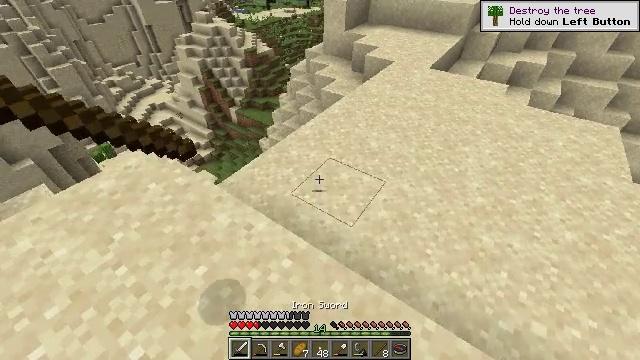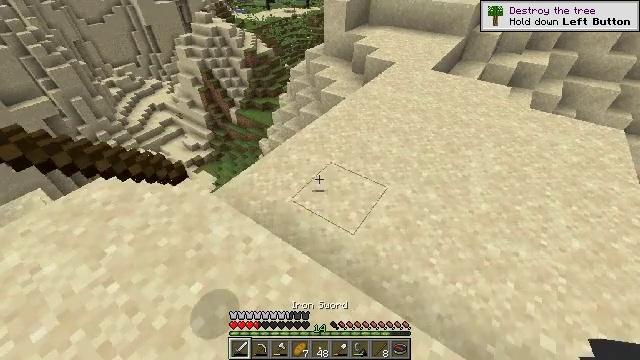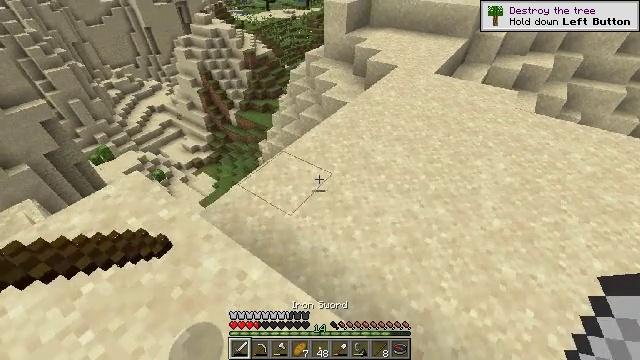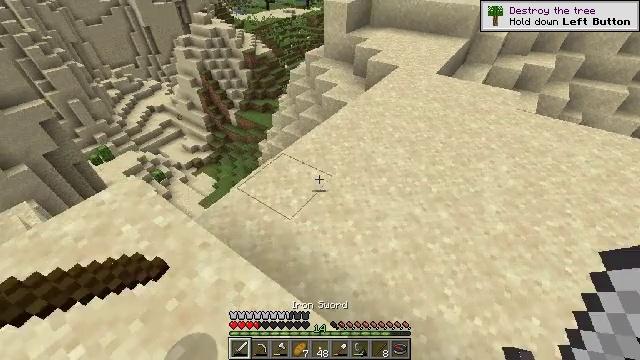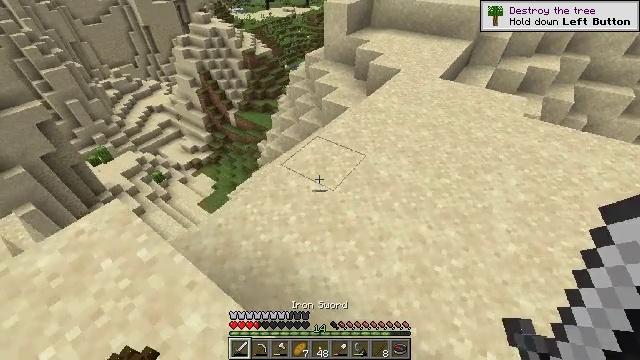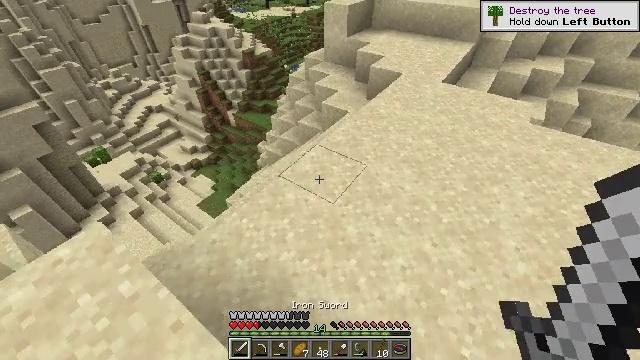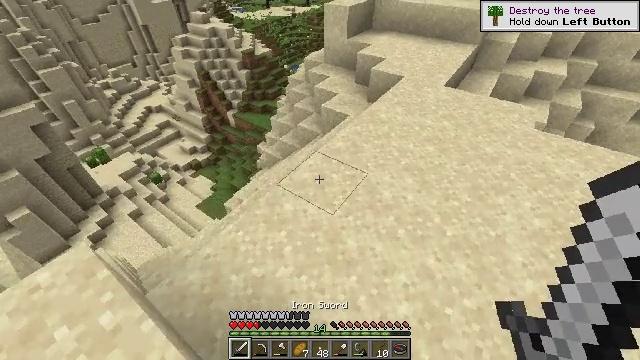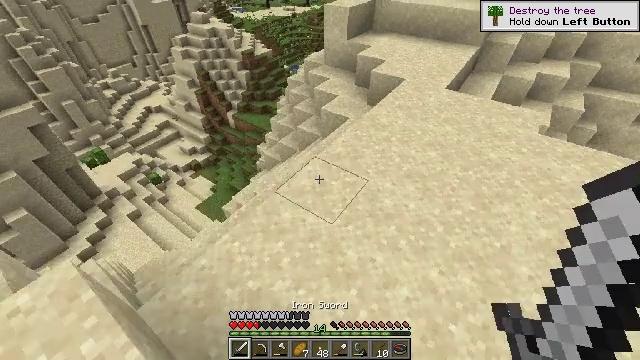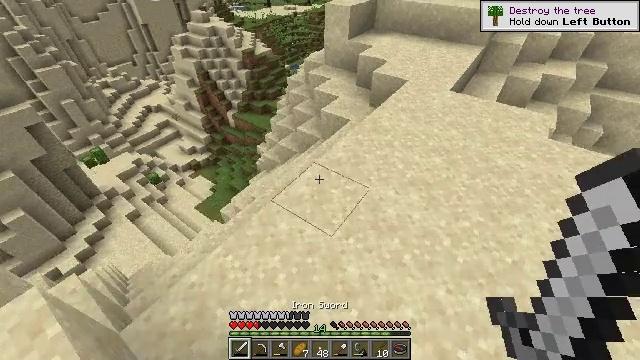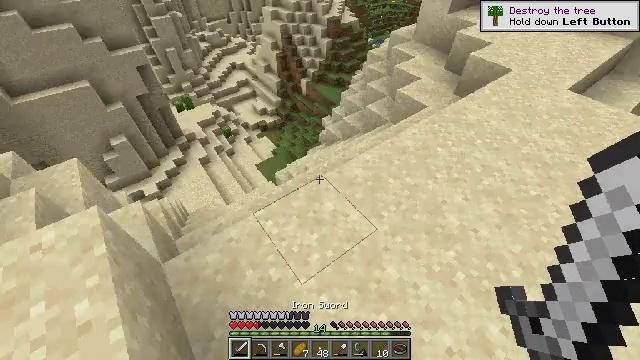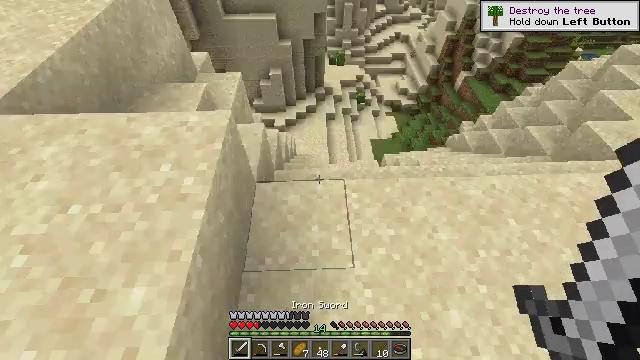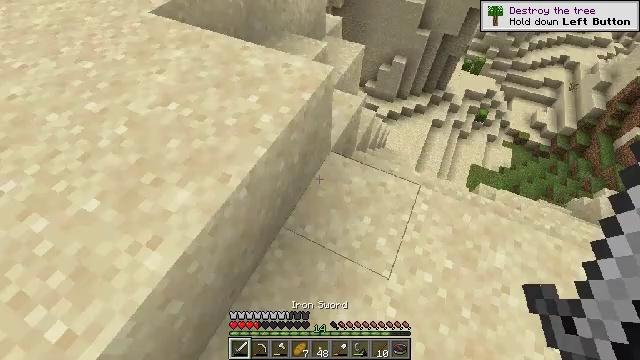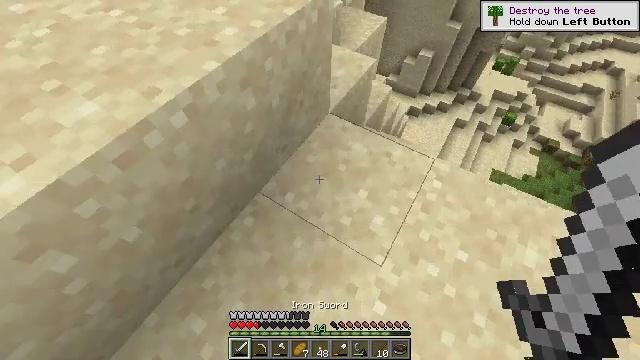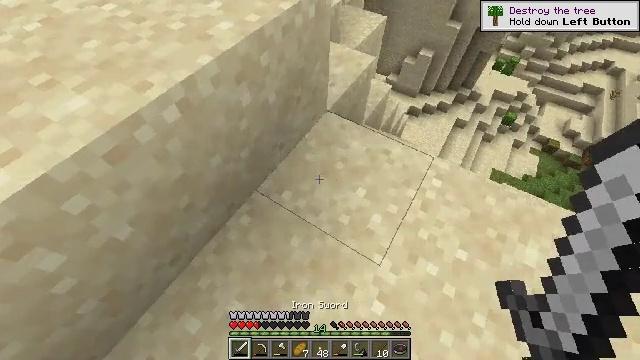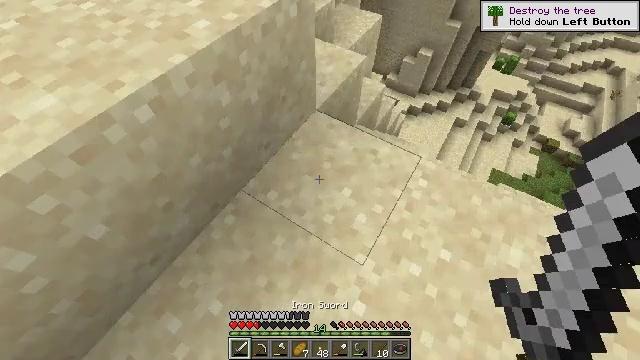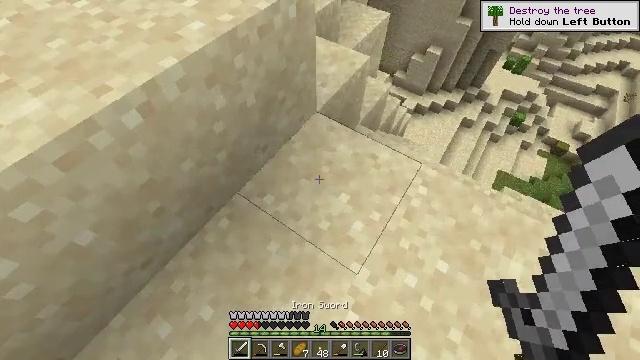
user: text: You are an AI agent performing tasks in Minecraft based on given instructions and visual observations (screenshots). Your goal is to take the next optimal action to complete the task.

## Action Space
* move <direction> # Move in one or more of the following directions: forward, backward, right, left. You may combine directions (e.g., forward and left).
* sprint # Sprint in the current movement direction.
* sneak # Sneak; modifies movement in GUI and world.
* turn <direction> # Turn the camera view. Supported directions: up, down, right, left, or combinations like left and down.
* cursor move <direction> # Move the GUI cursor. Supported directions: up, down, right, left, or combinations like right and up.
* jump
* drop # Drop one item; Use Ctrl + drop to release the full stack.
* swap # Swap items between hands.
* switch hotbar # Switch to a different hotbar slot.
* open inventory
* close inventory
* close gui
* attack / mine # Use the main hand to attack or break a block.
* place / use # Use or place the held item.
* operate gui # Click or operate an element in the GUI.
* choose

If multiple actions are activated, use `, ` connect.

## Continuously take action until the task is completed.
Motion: motion action
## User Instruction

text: Left click to mine the dead bush.
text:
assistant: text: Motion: move forward
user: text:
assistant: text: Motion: move forward
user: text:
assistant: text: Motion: move forward
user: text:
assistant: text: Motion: move forward
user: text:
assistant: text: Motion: move forward
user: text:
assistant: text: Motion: move forward
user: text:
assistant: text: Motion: move forward
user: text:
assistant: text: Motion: move forward
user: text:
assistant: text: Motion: move forward, turn left and down
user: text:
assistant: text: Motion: turn left and down
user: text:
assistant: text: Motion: turn left and down
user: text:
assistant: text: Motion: turn left and down
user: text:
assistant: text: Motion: no_op
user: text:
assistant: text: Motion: no_op
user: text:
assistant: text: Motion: move forward, turn left
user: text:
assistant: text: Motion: move forward, turn left and up
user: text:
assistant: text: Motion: move forward, turn left and up
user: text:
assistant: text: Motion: move forward, turn left and up
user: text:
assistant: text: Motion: move forward, turn left and up
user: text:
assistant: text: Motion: move forward, turn left and up
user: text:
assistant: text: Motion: move forward, turn up, jump
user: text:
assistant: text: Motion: move forward, turn right and up, jump
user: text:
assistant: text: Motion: move forward, turn right and down, jump
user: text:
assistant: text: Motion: move forward, jump
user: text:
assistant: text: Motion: move forward
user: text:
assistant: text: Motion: move forward
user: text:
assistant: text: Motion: move forward, turn up
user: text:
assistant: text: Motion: move forward, turn left and up
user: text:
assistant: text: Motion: move forward, turn left and up
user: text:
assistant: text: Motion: move forward, turn left and up